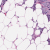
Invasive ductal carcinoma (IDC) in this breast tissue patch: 1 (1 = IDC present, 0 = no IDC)